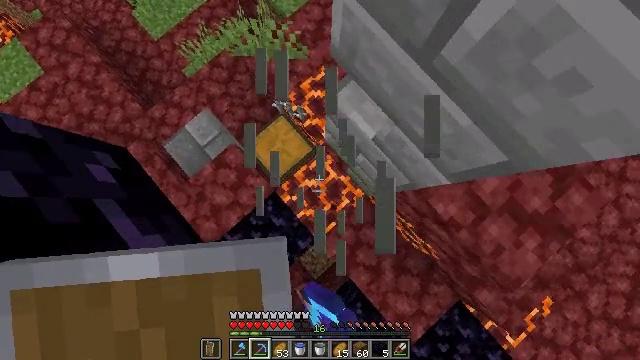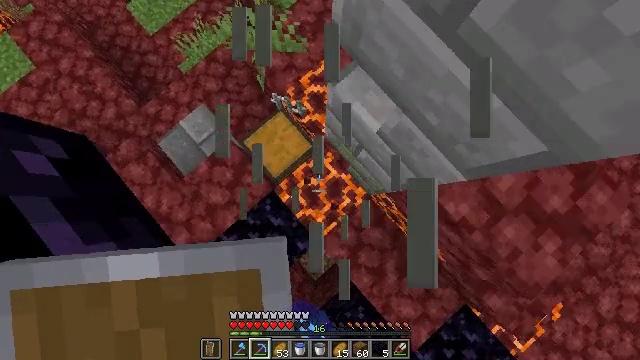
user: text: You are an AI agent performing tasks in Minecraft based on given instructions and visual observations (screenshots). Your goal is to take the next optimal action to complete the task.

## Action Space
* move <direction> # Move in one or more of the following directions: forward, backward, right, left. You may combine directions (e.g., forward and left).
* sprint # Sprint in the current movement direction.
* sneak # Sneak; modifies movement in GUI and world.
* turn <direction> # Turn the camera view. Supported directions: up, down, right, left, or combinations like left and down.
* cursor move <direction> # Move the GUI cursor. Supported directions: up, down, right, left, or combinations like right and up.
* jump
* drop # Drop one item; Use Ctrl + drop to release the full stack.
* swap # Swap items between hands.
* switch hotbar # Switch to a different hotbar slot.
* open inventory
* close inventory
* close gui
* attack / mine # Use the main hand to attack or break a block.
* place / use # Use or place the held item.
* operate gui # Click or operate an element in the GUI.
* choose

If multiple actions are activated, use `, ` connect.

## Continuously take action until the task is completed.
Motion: motion action
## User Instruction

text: Collect iron bars by breaking them.
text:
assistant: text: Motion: attack / mine
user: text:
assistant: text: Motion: attack / mine